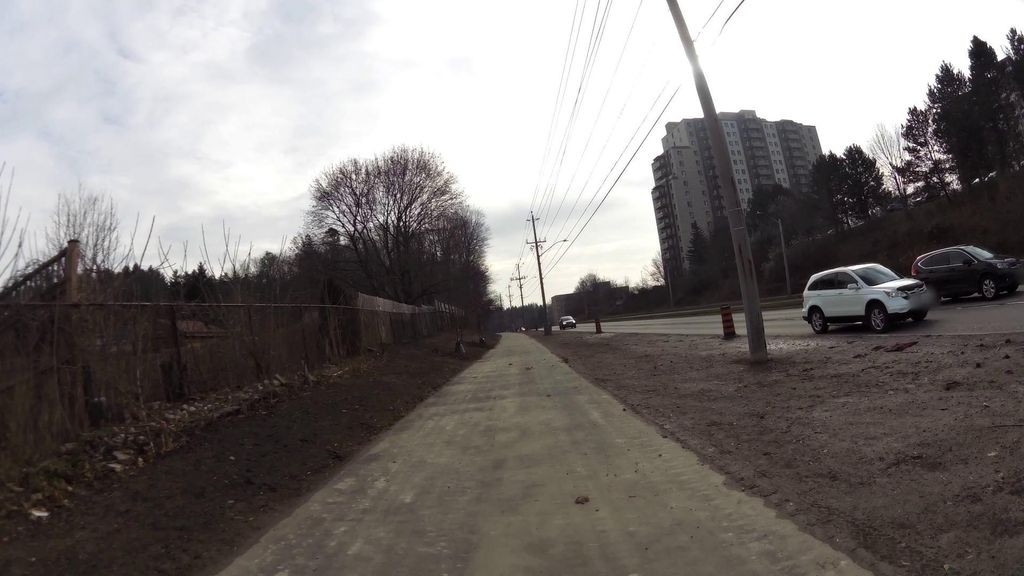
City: kitchener-waterloo